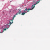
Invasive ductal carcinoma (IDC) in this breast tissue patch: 0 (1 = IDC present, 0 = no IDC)